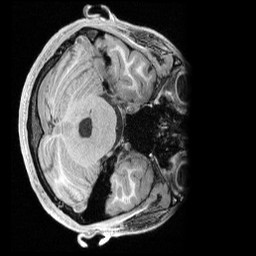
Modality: T1w
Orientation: axial
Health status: healthy
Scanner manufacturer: siemens
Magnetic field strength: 3 T
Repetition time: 2.4 s
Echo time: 0.00201 s